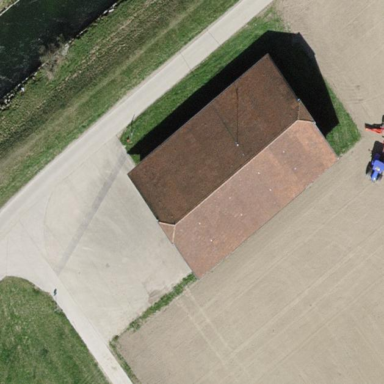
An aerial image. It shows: Farmyard area.